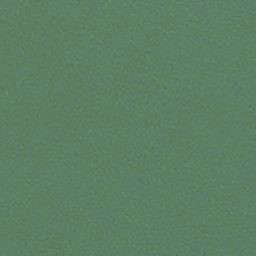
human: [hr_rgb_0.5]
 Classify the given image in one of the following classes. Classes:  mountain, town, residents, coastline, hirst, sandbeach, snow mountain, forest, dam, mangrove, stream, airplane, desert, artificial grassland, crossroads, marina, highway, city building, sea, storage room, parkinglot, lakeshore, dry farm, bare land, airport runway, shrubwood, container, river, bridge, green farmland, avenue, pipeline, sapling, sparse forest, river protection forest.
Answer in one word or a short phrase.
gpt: sea